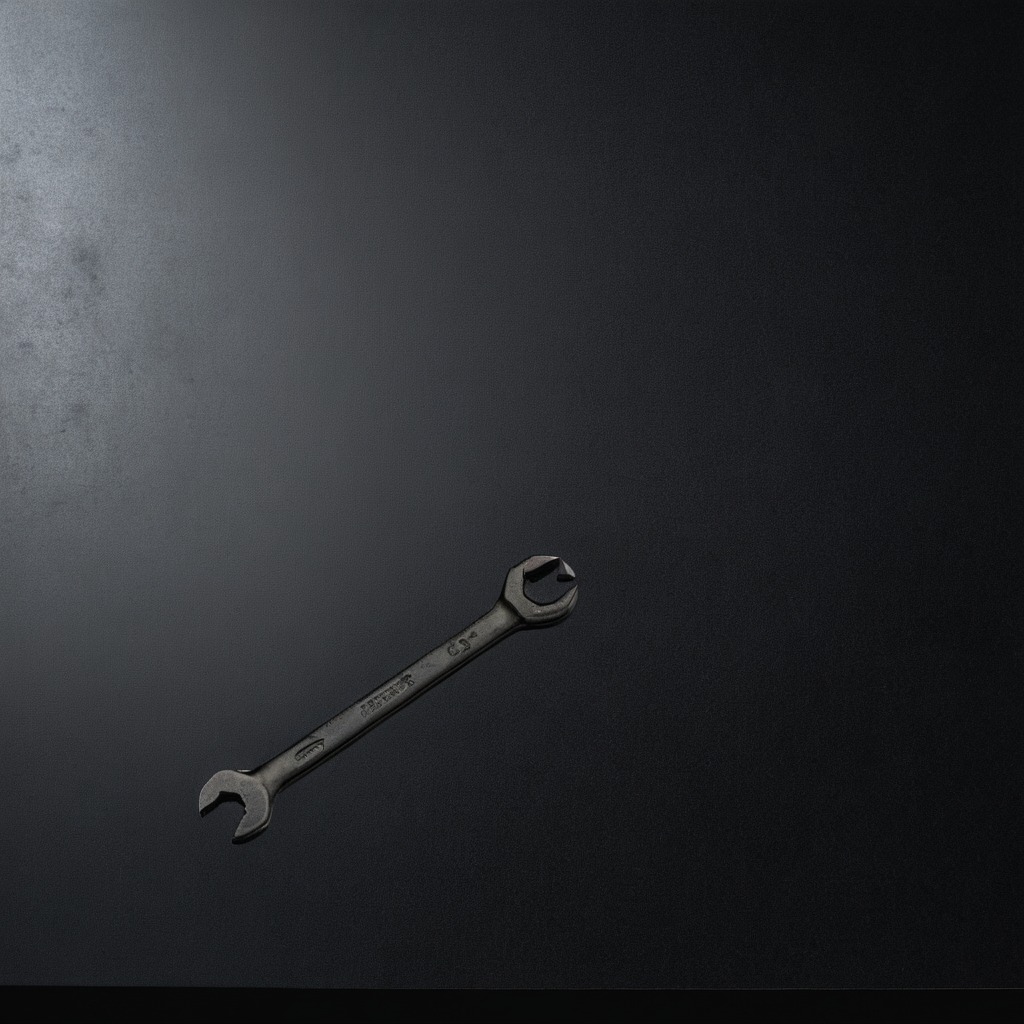
An wrench is lying on a clean granite tabletop.